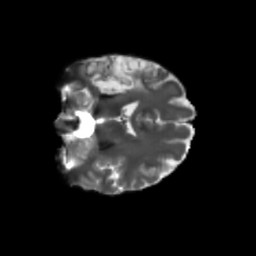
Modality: T2w
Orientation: coronal
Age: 36
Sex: female
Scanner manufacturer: siemens
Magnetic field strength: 3 T
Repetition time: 5.47 s
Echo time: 0.0854 s